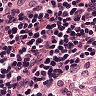
Metastatic tissue present: no